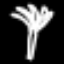
Label: palm tree